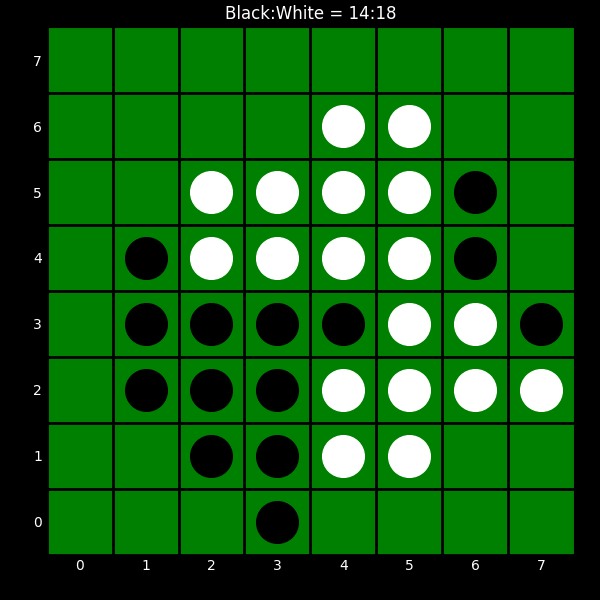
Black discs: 14
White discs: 18